Question: I have several balls in a world that collide with each other. There are static walls on all sides of the world.
Sometimes, they end up in a position where they keep on moving up/down or left/right along the same path (motion perpendicular to the wall?)
Is there any easy way to detect this, and then, apply a little rotation to it on either direction?
Pseudocode or code in any language that has box2d would be appreciated.
Edit: Image, as requested by @Andrew

If the ball keeps moving like this (left/right/left/right...), I want to give it a little push so it moves from the current path.
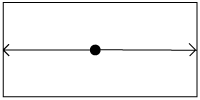
Answer: I think you can create your 'b2ContactListener' subclass to detect 'ball-wall' collisions (It is simple and explained in 'Box2D manual'). After you made it store 3 velocity values for each of your balls.
1. Before first ball-wall collision.
2. After first ball-wall collision.
3. After second ball-wall collision.
When you obtained these three velocities (use 'GetLinearVelocity' function of 'b2Body') - check if they lie on the same line with some precision (have the same direction except the sign). If this condition is satisfied - apply a little rotation